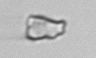
Label: detritus_transparent